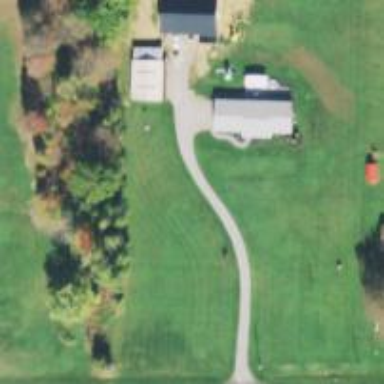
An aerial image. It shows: Driveway leading to service road.